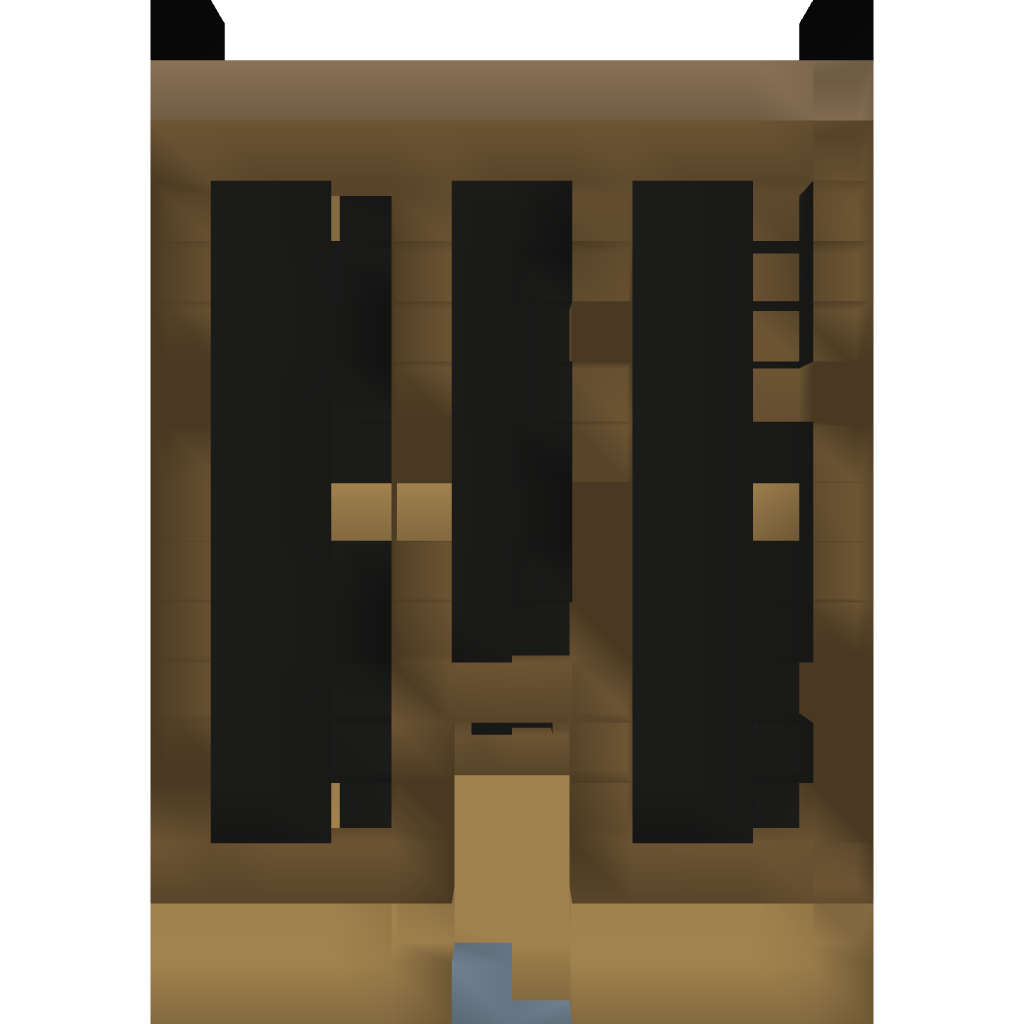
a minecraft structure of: Modern House